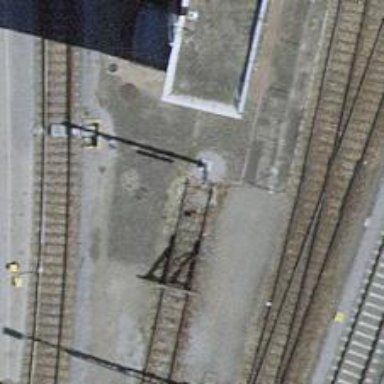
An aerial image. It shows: Railway buffer stop.